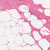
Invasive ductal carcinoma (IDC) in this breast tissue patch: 0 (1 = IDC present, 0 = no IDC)